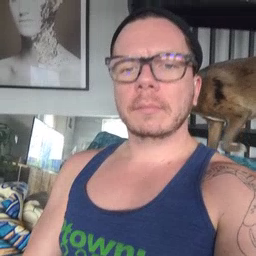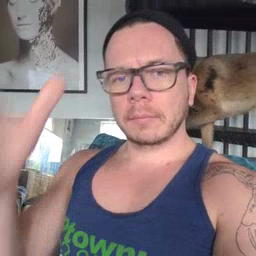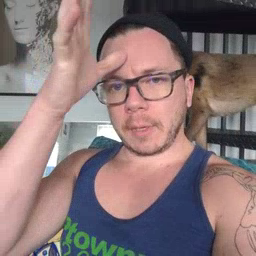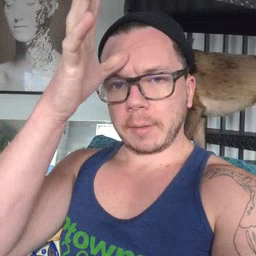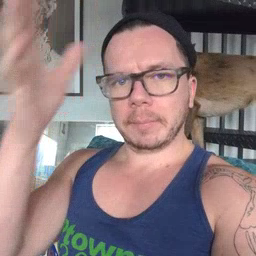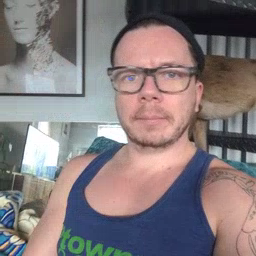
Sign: dad